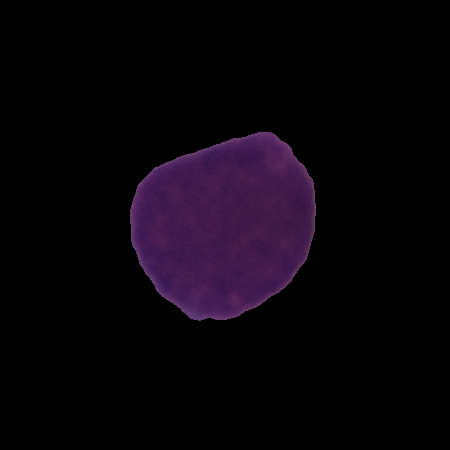
Label: cancer